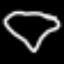
Label: diamond